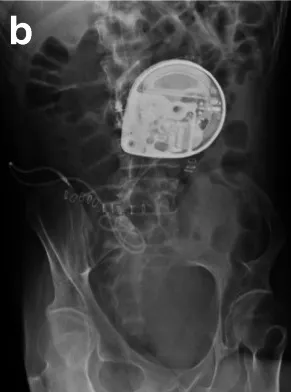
B; Erect abdominal radiograph depicting the re-sited baclofen pump in the posterior rectus fascial pouch. The catheter can be seen tracking into the right flank and onwards towards the spinal column.
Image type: radiology (x_ray)